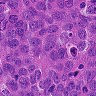
Metastatic tissue present: yes